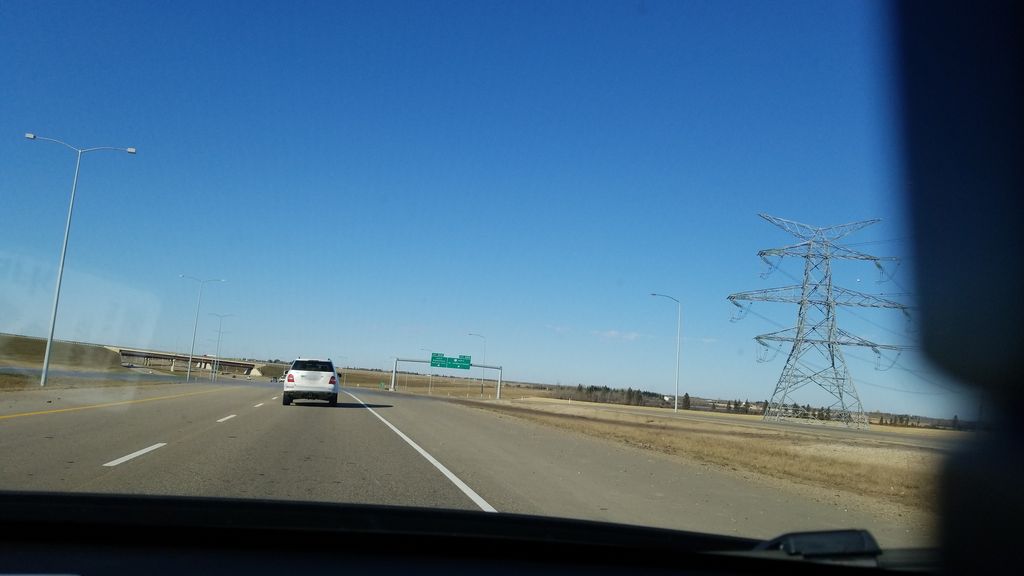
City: edmonton